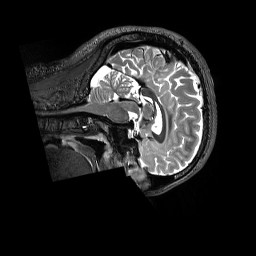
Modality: T2w
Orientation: sagittal
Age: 26
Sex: male
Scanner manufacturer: siemens
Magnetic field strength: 3 T
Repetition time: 3.2 s
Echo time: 0.728 s